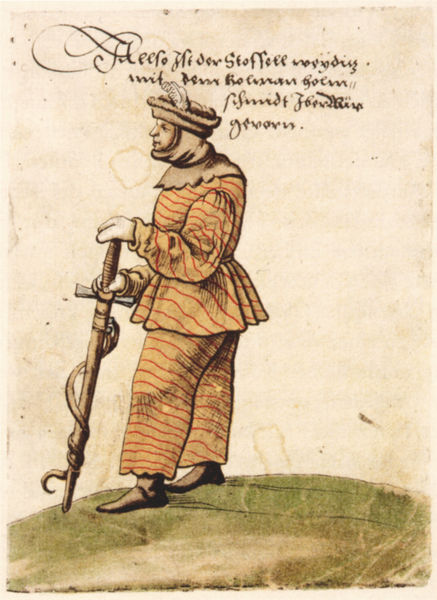
Titel: Selbstbildnis in Schiffskleidung
Künstler: Christoph Weiditz
Standort: Nürnberg
Institution: Germanisches Nationalmuseum
Schlagwörter: berg, feder, hand, mann, gelb, grün, braun, bunt, frau, handschuhe, hut, orange, profil, schwarz, weiss, zeichnung, gras, rot, weg, wiese, beige, haube, rock, anzug, hose, jacke, kappe, mütze, arm, gesicht, kleidung, kragen, stehen, bild, bildnis, halskrause, porträt, hügel, gewand, kostüm, stehend, stoff, stock, kopfbedeckung, schrift, man, schuhe, stab, vergilbt, karikatur, inschrift, seitenansicht, gestreift, streifen, schnalle, narr, buch, geld, clown, barfuß, druck, seite, illustration, schwert, text, uniform, beschriftung, überschrift, schlange, degen, stiefel, arzt, medizin, schuh, ritter, rüstung, geringelt, mittelalter, krieger, schwart, wanderstab, kopfschmuck, fraktur, wanderung, sütterlin, erklärung, neuzeit, mahnung, auftrag, buchillustration, vers, sprichwort, ringel, äskulap, fras, äskulapstab, paracelsus, sturmhaube, asklepios, &: jahrhundetr, &: jh:, schnied, eskulap, schhe, buchdruk, shcwert, klasszismus, zahnschmerz